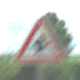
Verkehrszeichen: Vorfahrt
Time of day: Midday
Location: Outdoor (Nature)
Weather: PartlyCloudy
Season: NotSpecified
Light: Natural